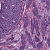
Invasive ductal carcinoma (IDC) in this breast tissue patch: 1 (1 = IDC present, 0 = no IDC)